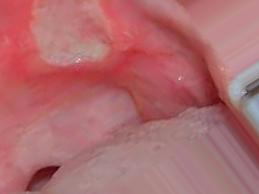
Condition: Mouth Ulcer